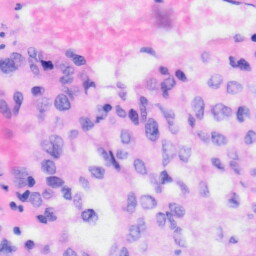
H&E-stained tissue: Liver